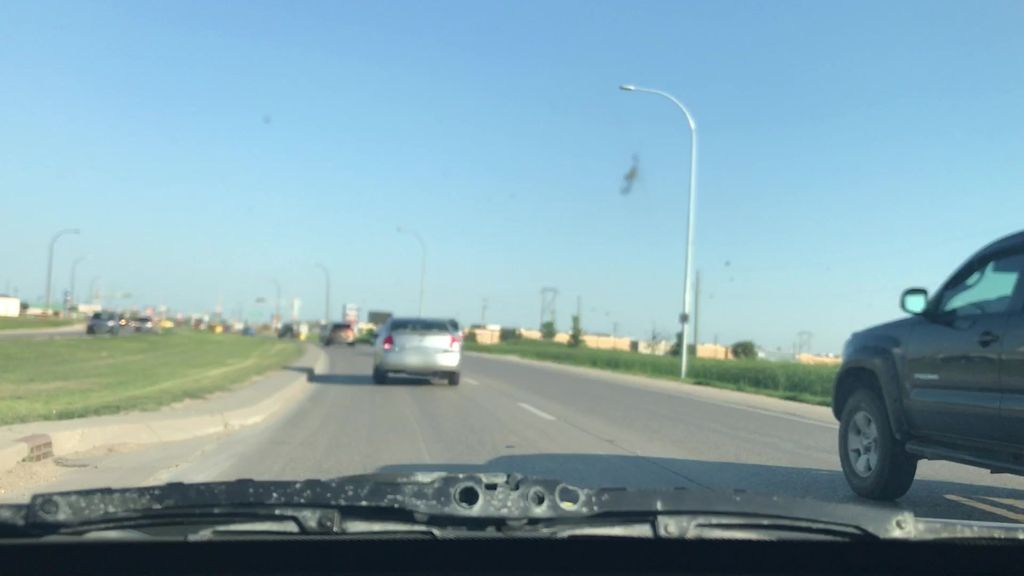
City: winnipeg